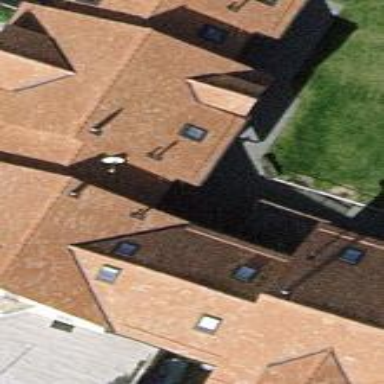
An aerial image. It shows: Terrace building with gabled roof.